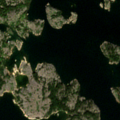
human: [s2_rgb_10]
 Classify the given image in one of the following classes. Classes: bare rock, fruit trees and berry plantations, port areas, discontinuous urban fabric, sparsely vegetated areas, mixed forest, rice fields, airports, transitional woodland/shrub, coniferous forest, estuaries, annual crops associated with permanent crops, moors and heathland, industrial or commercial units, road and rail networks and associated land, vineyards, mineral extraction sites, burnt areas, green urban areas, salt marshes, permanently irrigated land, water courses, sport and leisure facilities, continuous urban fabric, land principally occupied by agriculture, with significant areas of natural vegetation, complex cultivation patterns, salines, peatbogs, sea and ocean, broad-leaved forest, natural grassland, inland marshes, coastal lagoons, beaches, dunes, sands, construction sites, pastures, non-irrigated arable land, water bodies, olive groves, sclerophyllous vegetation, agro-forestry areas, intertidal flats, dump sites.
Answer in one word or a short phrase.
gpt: bare rock, sea and ocean